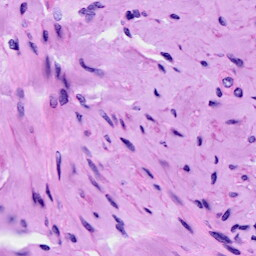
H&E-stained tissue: Cervix